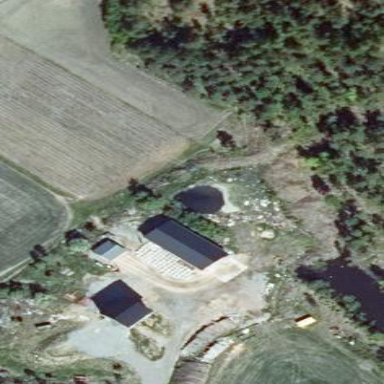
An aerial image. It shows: Farmyard area.